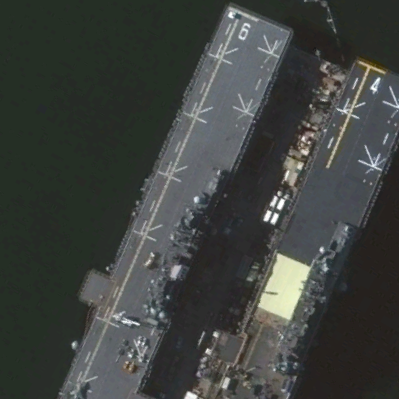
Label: assault